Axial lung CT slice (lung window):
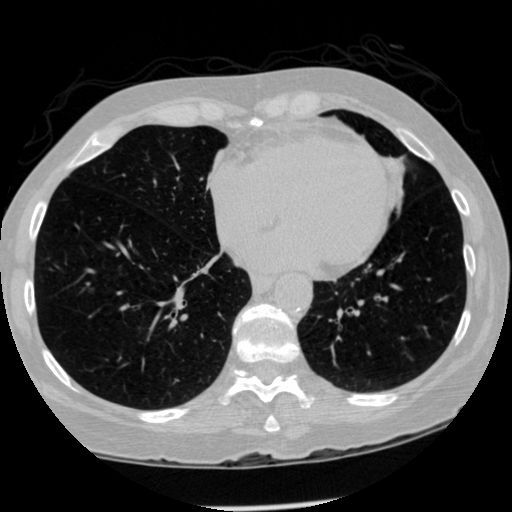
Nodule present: no